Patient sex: F
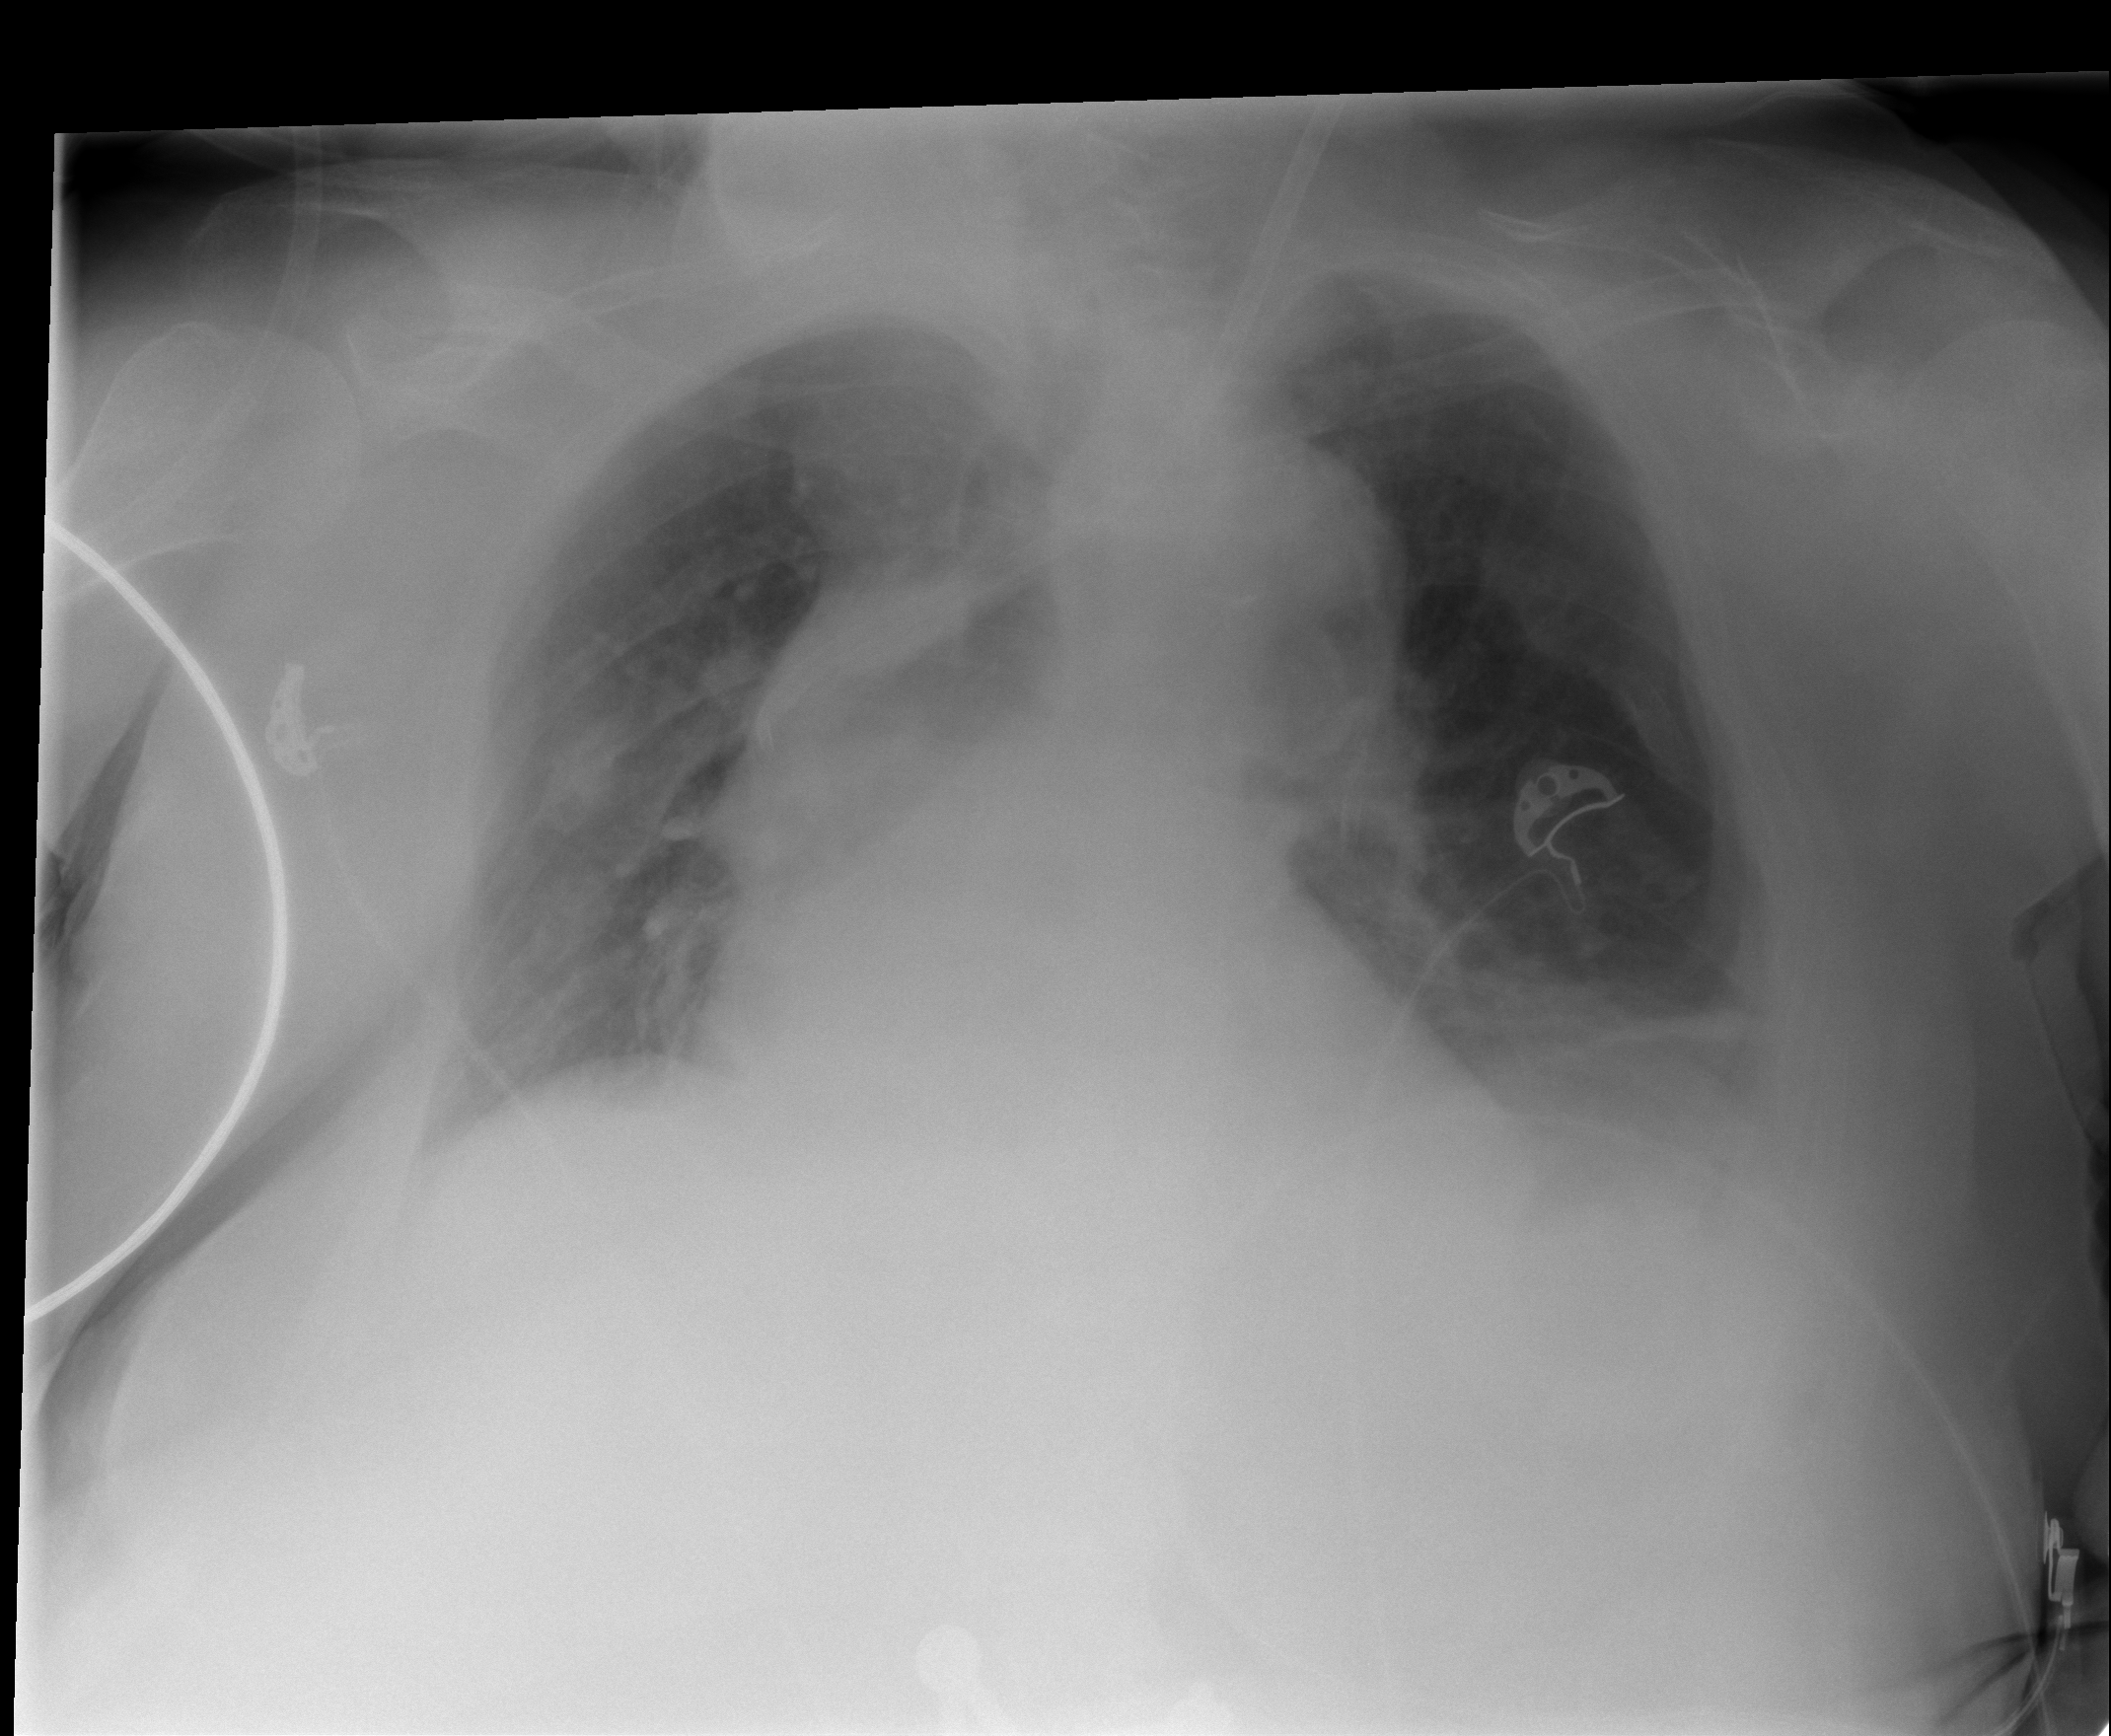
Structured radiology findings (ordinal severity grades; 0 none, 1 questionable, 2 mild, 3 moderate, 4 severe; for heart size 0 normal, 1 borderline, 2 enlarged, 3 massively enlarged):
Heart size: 2
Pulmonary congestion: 2
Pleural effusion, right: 2
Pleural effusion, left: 2
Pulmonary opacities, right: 0
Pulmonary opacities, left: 0
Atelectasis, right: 2
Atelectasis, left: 2